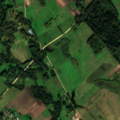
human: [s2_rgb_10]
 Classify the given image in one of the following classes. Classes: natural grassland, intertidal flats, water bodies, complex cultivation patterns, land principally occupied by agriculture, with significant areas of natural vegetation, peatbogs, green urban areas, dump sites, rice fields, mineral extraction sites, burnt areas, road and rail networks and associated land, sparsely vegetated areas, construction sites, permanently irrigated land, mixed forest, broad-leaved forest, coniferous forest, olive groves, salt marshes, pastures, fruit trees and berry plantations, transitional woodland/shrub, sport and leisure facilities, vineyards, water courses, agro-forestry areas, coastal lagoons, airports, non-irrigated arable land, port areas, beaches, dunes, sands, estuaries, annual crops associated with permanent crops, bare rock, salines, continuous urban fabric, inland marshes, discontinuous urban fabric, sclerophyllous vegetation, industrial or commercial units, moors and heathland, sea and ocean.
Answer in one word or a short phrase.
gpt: non-irrigated arable land, pastures, land principally occupied by agriculture, with significant areas of natural vegetation, broad-leaved forest, mixed forest